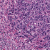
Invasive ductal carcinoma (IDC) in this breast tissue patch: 1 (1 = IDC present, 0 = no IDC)